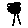
Label: tree